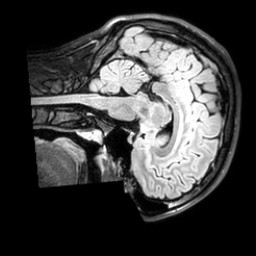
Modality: T1w
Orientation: sagittal
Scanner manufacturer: philips
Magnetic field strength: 3 T
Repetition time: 4.8 s
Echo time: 0.2586 s